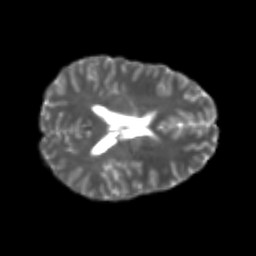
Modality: T2w
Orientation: axial
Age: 23
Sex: female
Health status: healthy
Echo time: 0.074 s